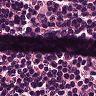
Metastatic tissue present: no